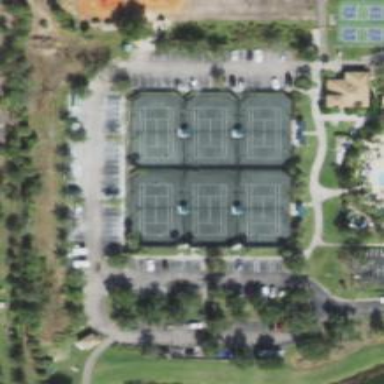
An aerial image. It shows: Tennis courts on pitch for leisure land.